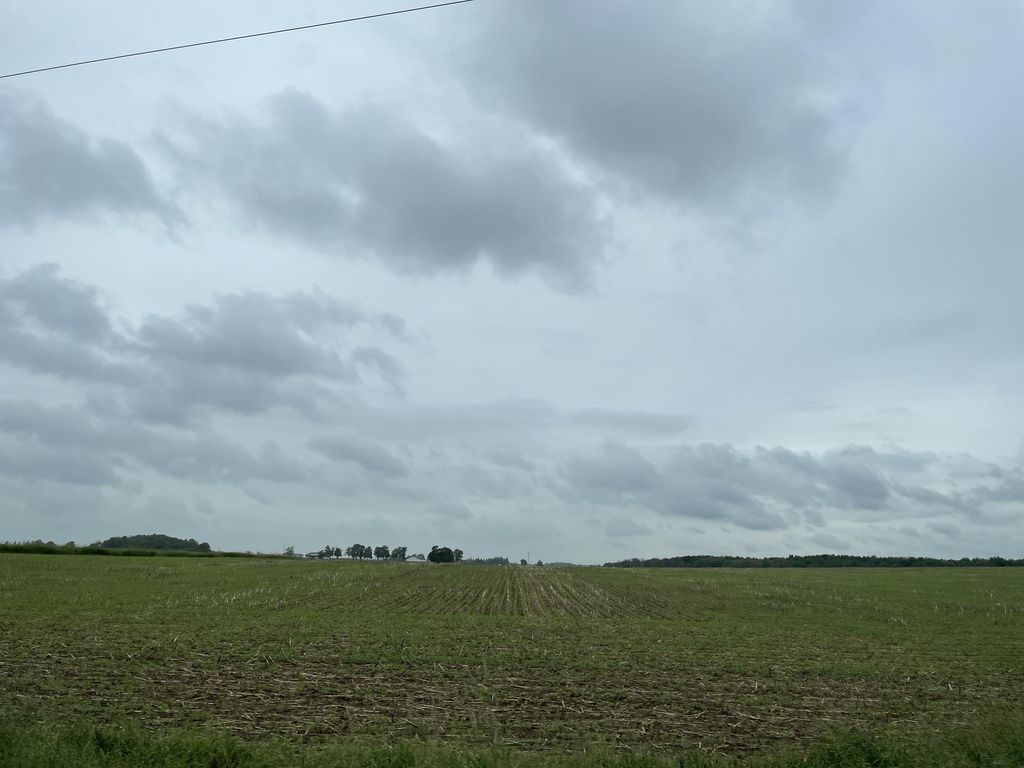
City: kitchener-waterloo